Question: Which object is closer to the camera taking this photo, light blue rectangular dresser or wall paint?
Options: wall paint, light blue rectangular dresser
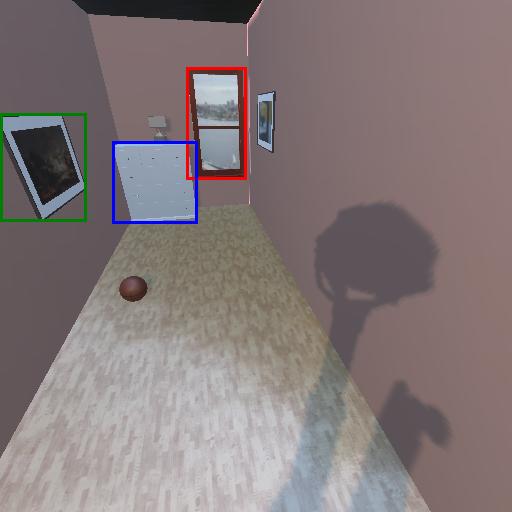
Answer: wall paint